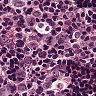
Metastatic tissue present: no